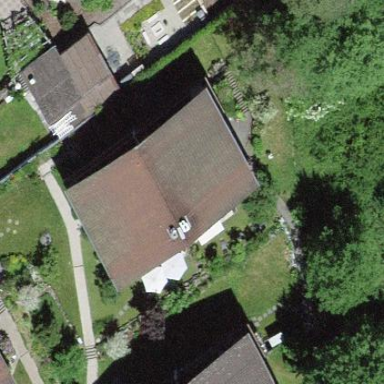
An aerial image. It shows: Residential building.